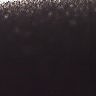
Metastatic tissue present: no